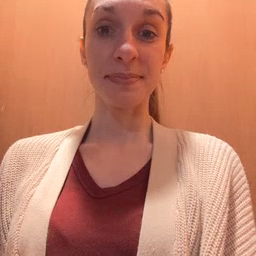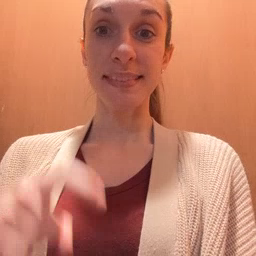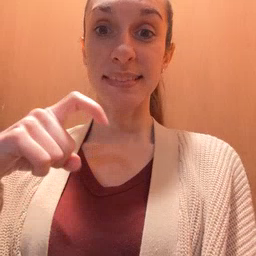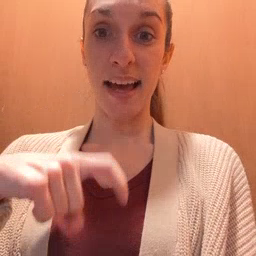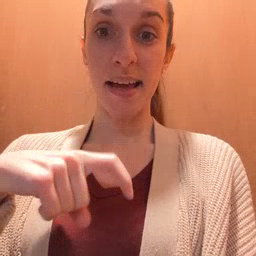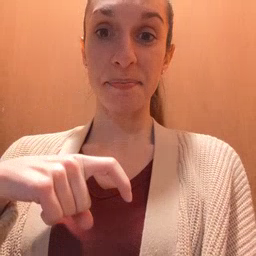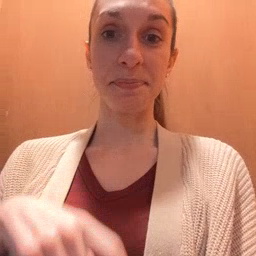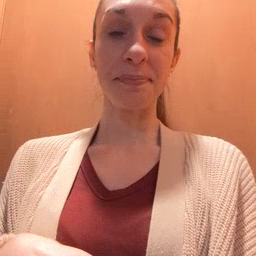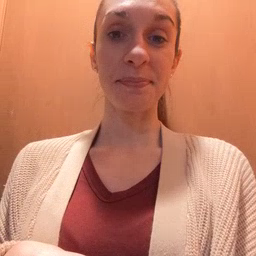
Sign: time